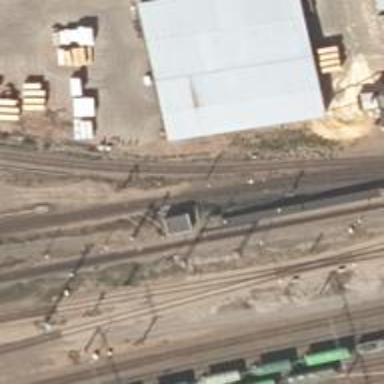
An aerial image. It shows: Railway signal.